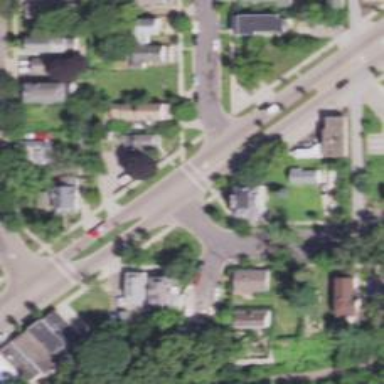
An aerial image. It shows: Residential road with sidewalk on the left.